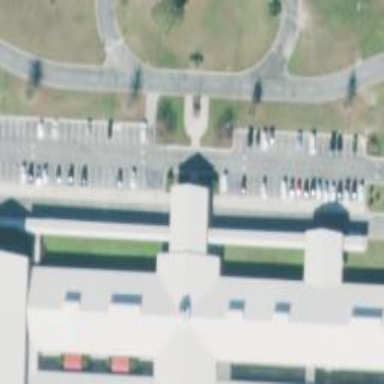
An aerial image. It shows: Parking space.